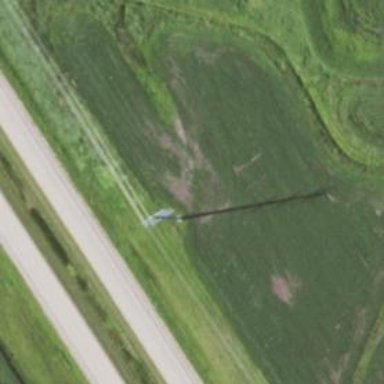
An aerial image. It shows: Power tower.